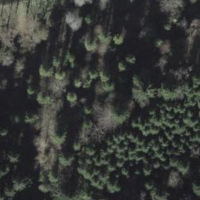
EUNIS habitat code: 44
Species observed at this site:
Asplenium scolopendrium